Brain MRI, t2w sequence, axial 2D slice.
Patient: age 34, sex F, weight 90 kg, height 1.9 m
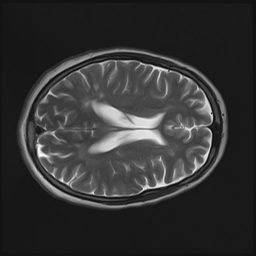